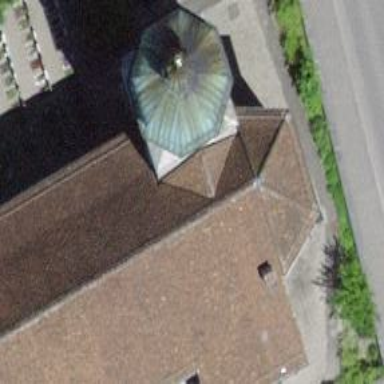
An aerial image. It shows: Building part that is bell tower. It is tower classified as bell tower.